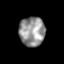
Tissue: skin
Cell type: Epithelial cells
Senescence score: 0.2854
Nuclear area (px): 742
Mean DAPI intensity: 148.799